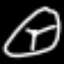
Label: clock